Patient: sex F, age 60
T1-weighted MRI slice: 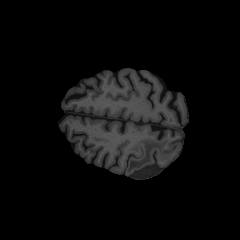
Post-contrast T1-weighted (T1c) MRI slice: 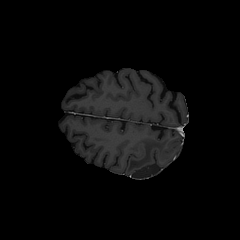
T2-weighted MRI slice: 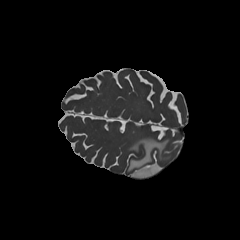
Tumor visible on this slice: yes
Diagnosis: Glioblastoma, IDH-wildtype
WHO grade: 4